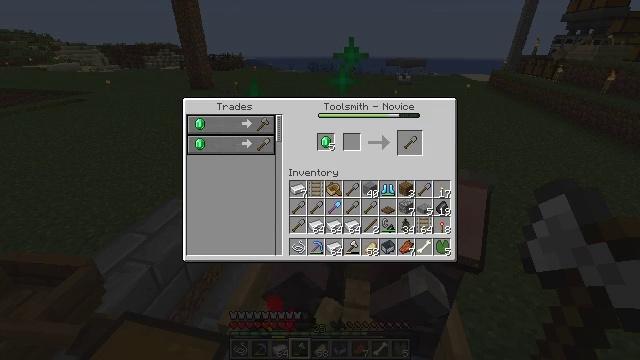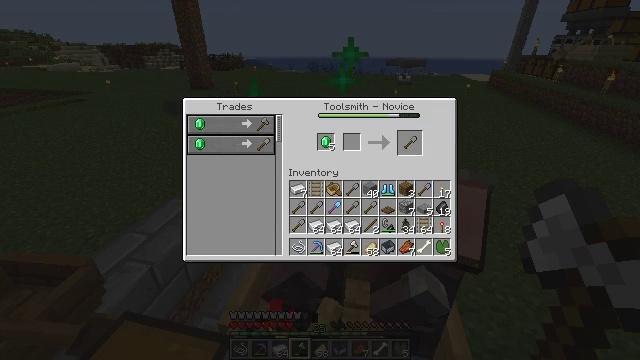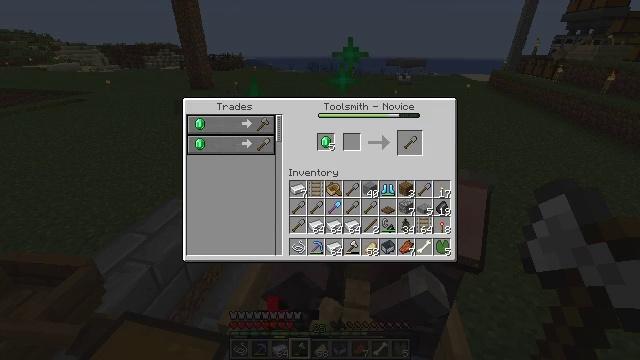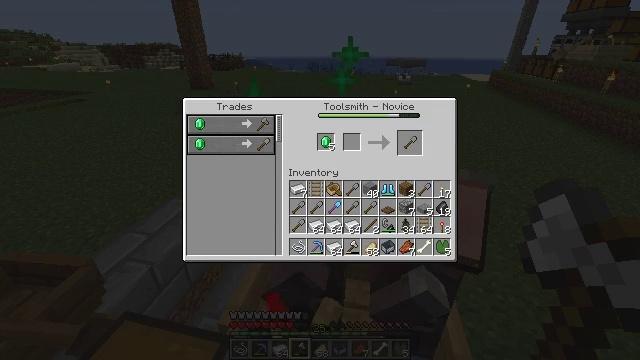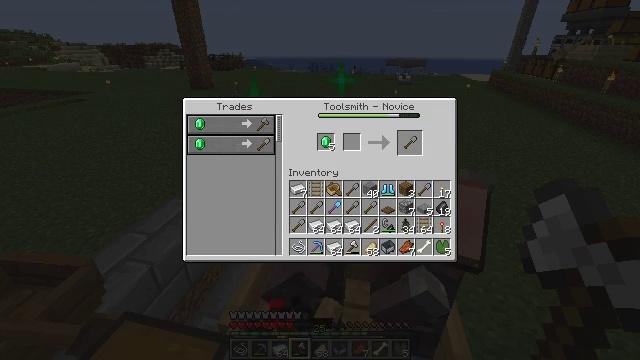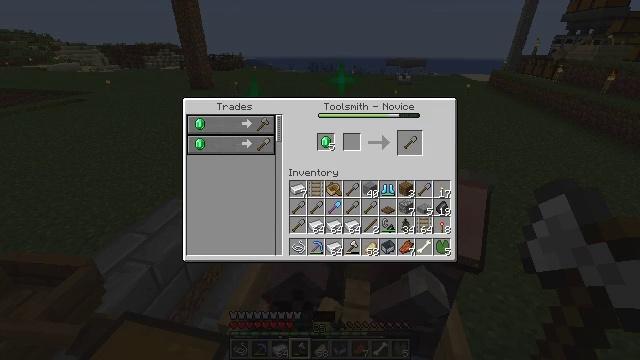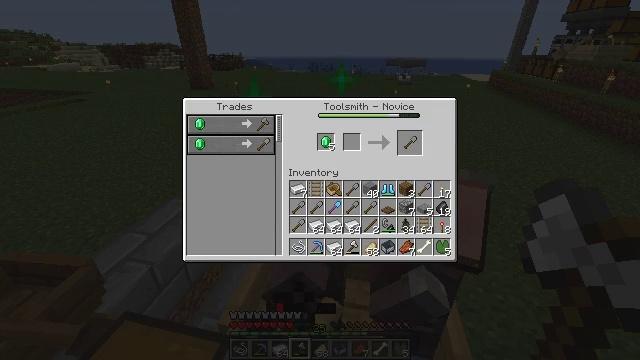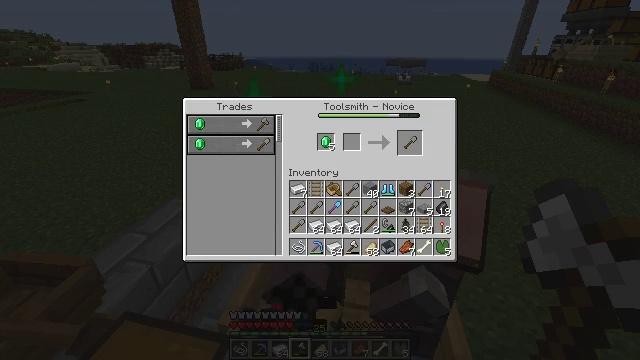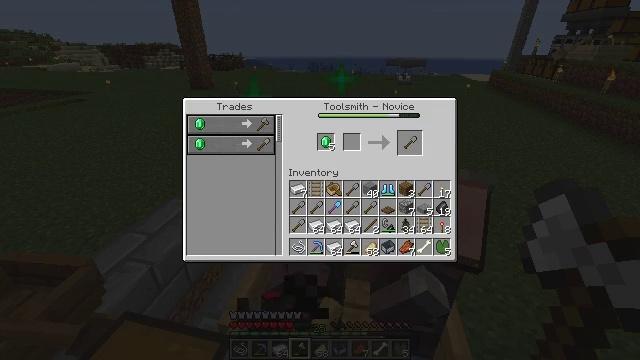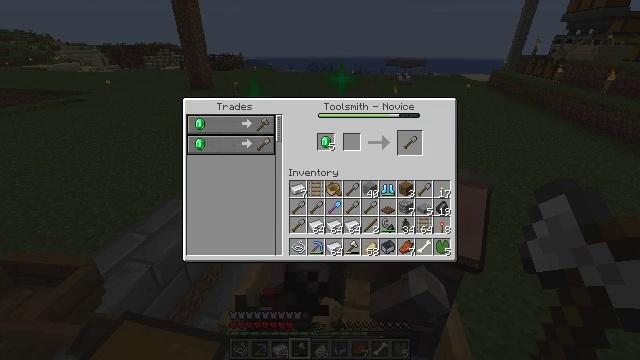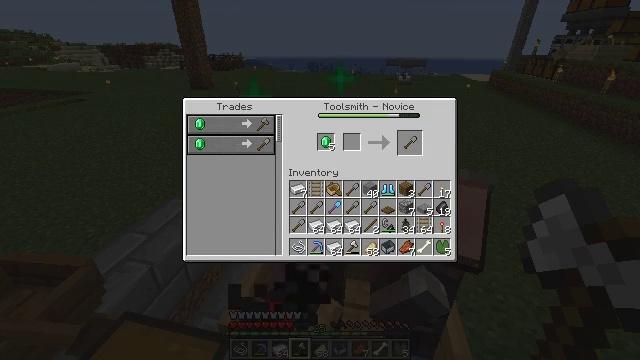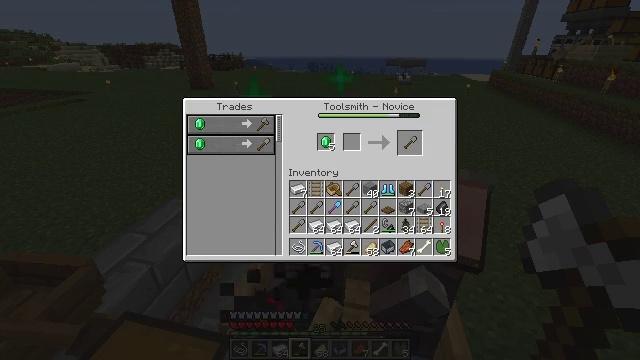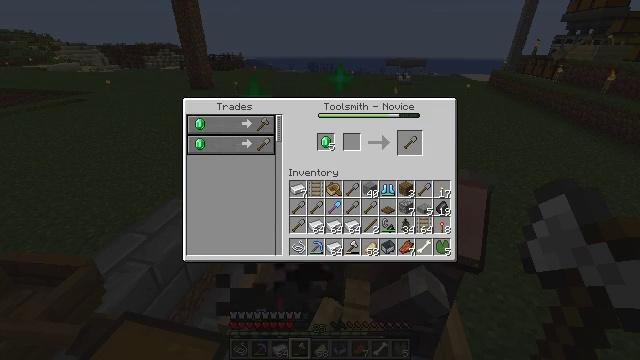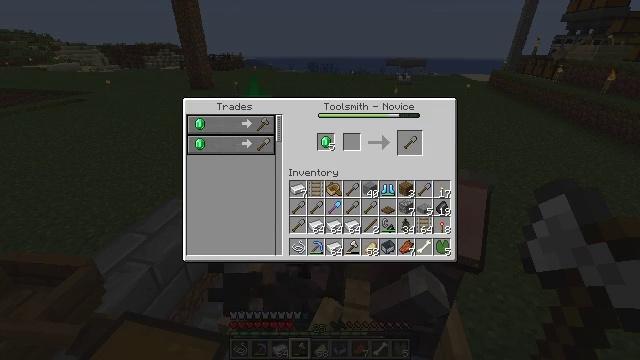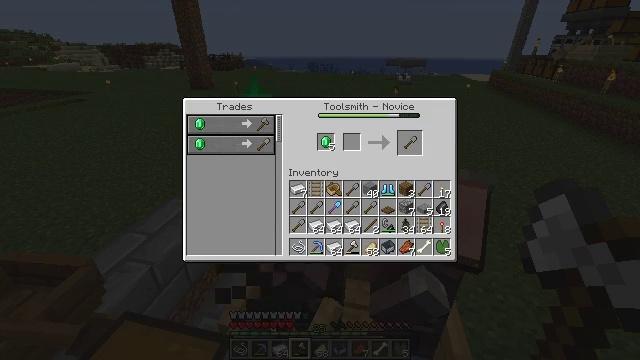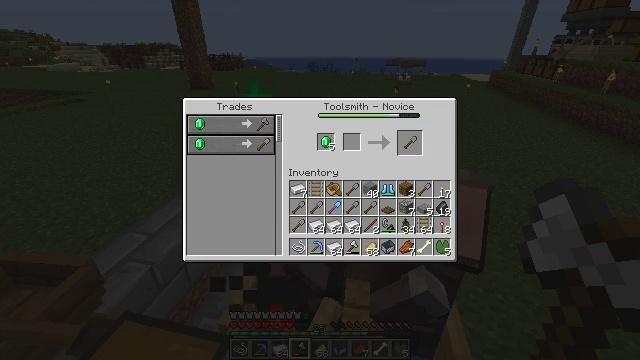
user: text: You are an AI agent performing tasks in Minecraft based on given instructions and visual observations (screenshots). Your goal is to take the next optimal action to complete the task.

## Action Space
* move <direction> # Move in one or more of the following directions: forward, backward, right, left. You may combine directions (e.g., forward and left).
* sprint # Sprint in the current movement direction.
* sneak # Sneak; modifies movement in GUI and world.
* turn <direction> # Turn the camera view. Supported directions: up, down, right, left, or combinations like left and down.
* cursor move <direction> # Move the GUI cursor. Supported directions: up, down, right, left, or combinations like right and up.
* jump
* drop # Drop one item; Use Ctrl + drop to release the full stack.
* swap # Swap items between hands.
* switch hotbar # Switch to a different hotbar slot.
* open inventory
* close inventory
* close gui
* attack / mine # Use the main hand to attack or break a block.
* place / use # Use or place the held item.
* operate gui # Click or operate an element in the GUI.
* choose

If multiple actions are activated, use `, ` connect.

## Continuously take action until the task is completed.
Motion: motion action
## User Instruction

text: Drop a lily pad.
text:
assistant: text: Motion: no_op
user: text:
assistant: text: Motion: no_op
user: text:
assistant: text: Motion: no_op
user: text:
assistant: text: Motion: no_op
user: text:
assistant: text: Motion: no_op
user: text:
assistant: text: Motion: no_op
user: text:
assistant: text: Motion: no_op
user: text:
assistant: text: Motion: no_op
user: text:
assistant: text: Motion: no_op
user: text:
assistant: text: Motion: no_op
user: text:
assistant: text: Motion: no_op
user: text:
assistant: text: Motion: no_op
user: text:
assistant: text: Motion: no_op
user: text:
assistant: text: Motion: no_op
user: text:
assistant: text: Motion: no_op
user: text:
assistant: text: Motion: no_op
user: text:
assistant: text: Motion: no_op
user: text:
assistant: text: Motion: no_op
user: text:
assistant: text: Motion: no_op
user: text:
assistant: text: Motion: no_op
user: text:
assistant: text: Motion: no_op
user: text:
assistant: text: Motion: no_op
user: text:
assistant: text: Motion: no_op
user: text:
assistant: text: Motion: no_op
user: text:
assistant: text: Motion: no_op
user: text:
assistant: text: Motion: no_op
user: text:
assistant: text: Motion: no_op
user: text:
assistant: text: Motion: no_op
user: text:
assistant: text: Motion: no_op
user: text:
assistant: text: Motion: no_op